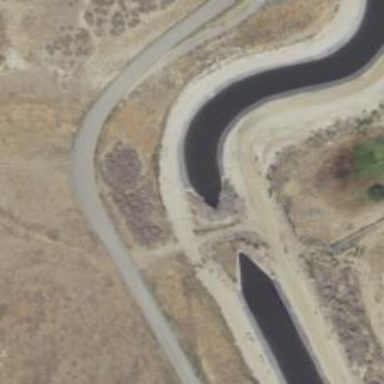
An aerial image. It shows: Culvert tunnel crossing over canal.